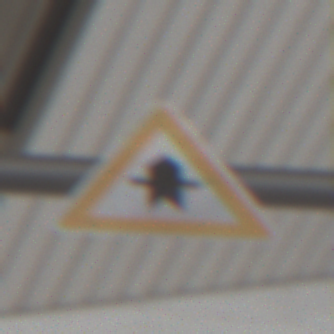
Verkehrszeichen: Vorfahrt
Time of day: MorningAfternoon
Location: Roofed (Urban)
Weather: PartlyCloudy
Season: NotSpecified
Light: Natural